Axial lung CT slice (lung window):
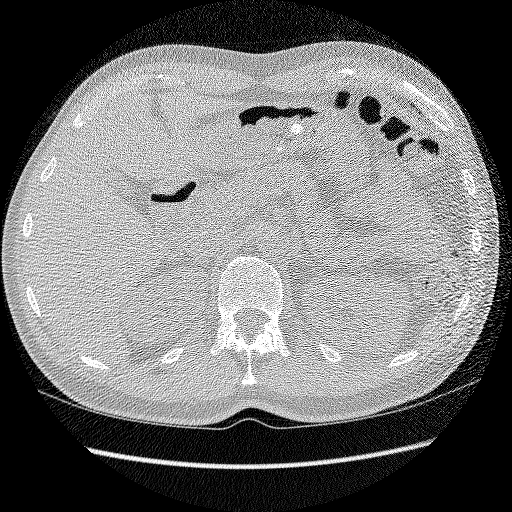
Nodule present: no